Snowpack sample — Loveland Pass, Silver Plume, Colorado, USA (2/11/26, 12:00 PM MST)
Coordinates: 39.663, -105.886
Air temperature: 35 °F
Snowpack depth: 82 cm
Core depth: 40 cm
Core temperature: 23 °F
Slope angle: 13°, slope face: 12°
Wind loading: high
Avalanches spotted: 1
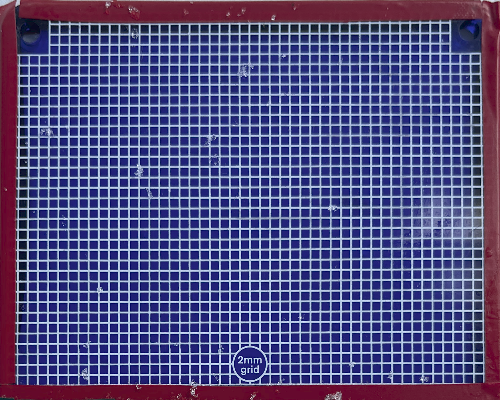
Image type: profile
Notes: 1 small avalanche spotted on the north side of the bowl, lots of wind loading